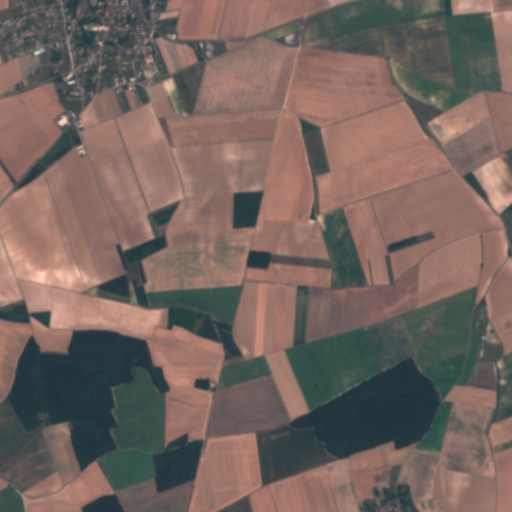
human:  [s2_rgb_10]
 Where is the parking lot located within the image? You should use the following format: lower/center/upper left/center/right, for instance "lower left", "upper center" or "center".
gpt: The parking lot is located in the upper left of the image.
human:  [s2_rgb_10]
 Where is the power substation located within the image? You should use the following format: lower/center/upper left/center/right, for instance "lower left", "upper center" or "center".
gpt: The power substation is located in the upper left of the image.
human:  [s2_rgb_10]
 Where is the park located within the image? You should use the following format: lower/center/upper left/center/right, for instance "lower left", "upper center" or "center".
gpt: There is no park in the image.